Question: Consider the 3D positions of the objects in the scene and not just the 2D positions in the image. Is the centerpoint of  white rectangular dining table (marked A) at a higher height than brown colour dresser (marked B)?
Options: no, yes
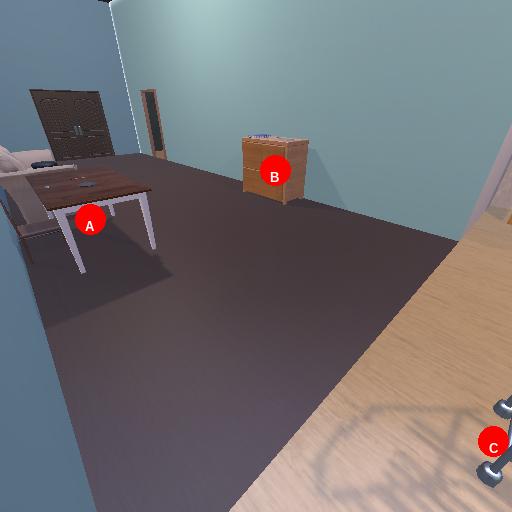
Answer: no